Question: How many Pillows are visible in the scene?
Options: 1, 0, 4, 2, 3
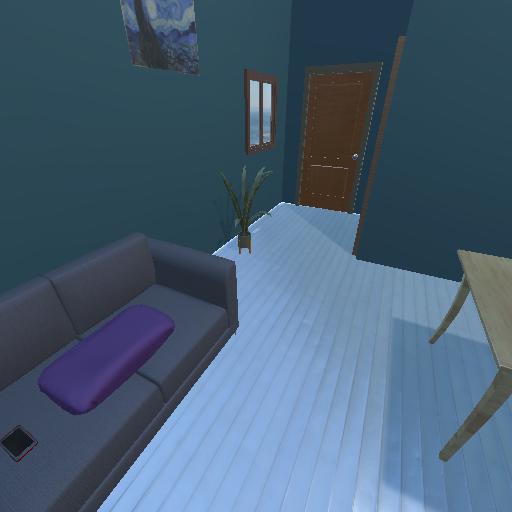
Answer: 1